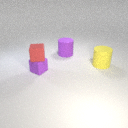
small purple rubber cube below small red rubber cube